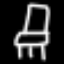
Label: chair